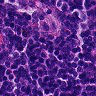
Metastatic tissue present: no